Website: bh-photo
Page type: gifting
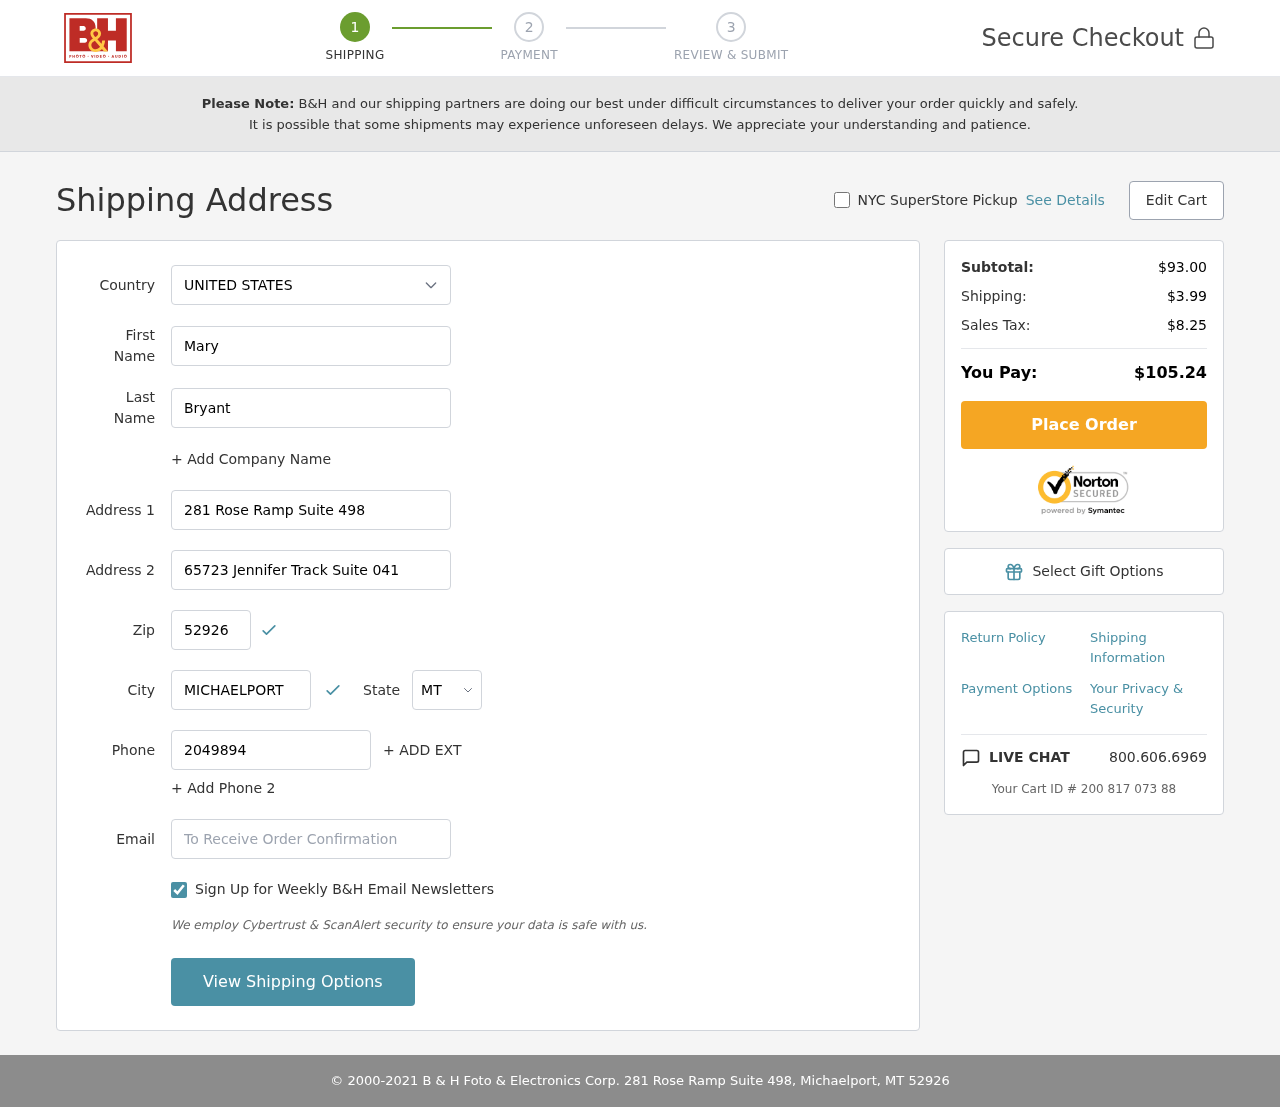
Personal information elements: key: PII_CITY
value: Michaelport
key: PII_COUNTRY
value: United States
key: PII_EMAIL
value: mary.bryant@yahoo.com
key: PII_FIRSTNAME
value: Mary
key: PII_LASTNAME
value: Bryant
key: PII_PHONE
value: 2049894984
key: PII_POSTCODE
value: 52926
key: PII_STATE_ABBR
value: MT
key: PII_STREET
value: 281 Rose Ramp Suite 498
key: PII_STREET2
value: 65723 Jennifer Track Suite 041
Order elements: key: ORDER_SUBTOTAL
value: $93.00
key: ORDER_SHIPPING_COST
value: $3.99
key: ORDER_TAX
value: $8.25
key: ORDER_TOTAL
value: $105.24
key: ORDER_ID
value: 200 817 073 88